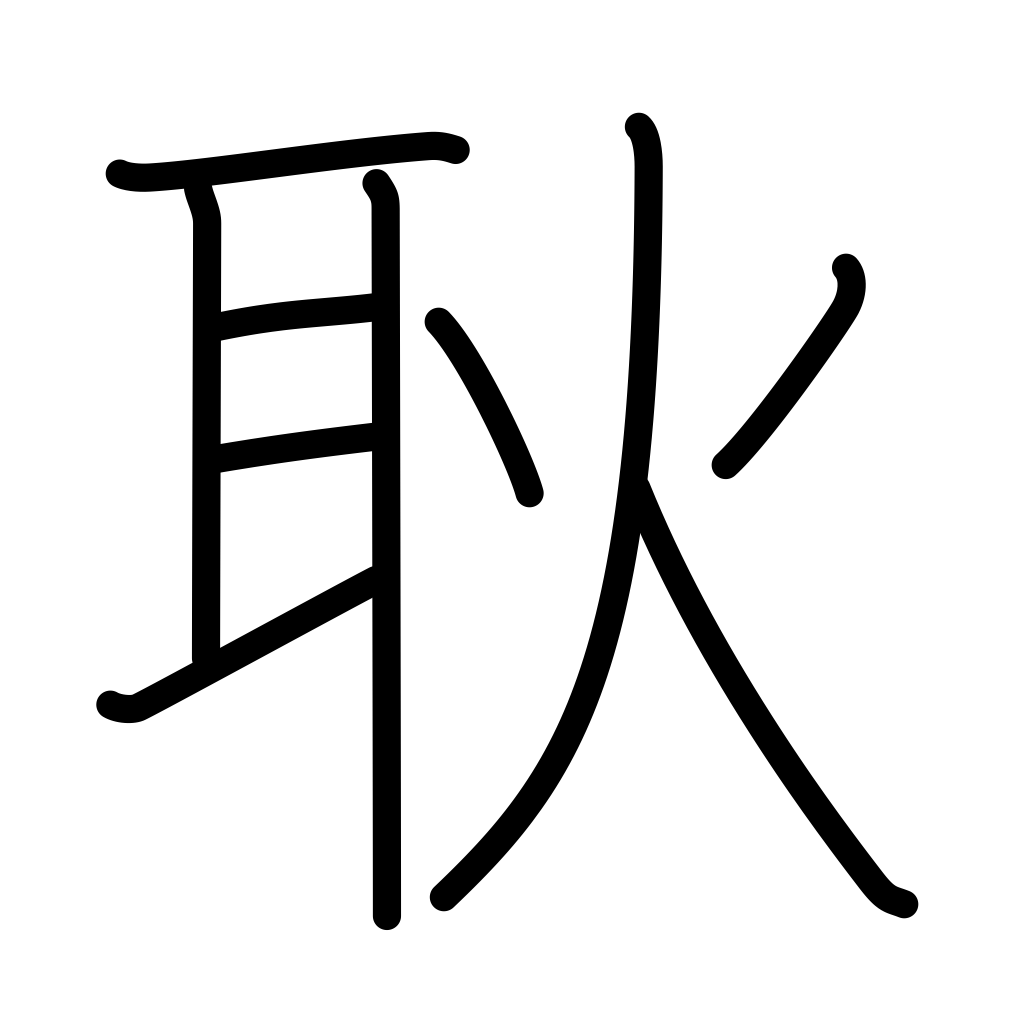
Meaning: light